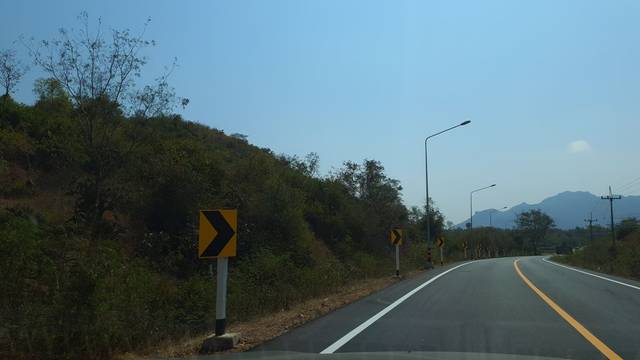
Region: Thailand
Coordinates: 12.272, 99.968